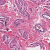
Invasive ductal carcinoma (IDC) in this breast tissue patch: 0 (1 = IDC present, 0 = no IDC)